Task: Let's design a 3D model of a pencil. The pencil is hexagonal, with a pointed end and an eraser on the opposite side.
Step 93:
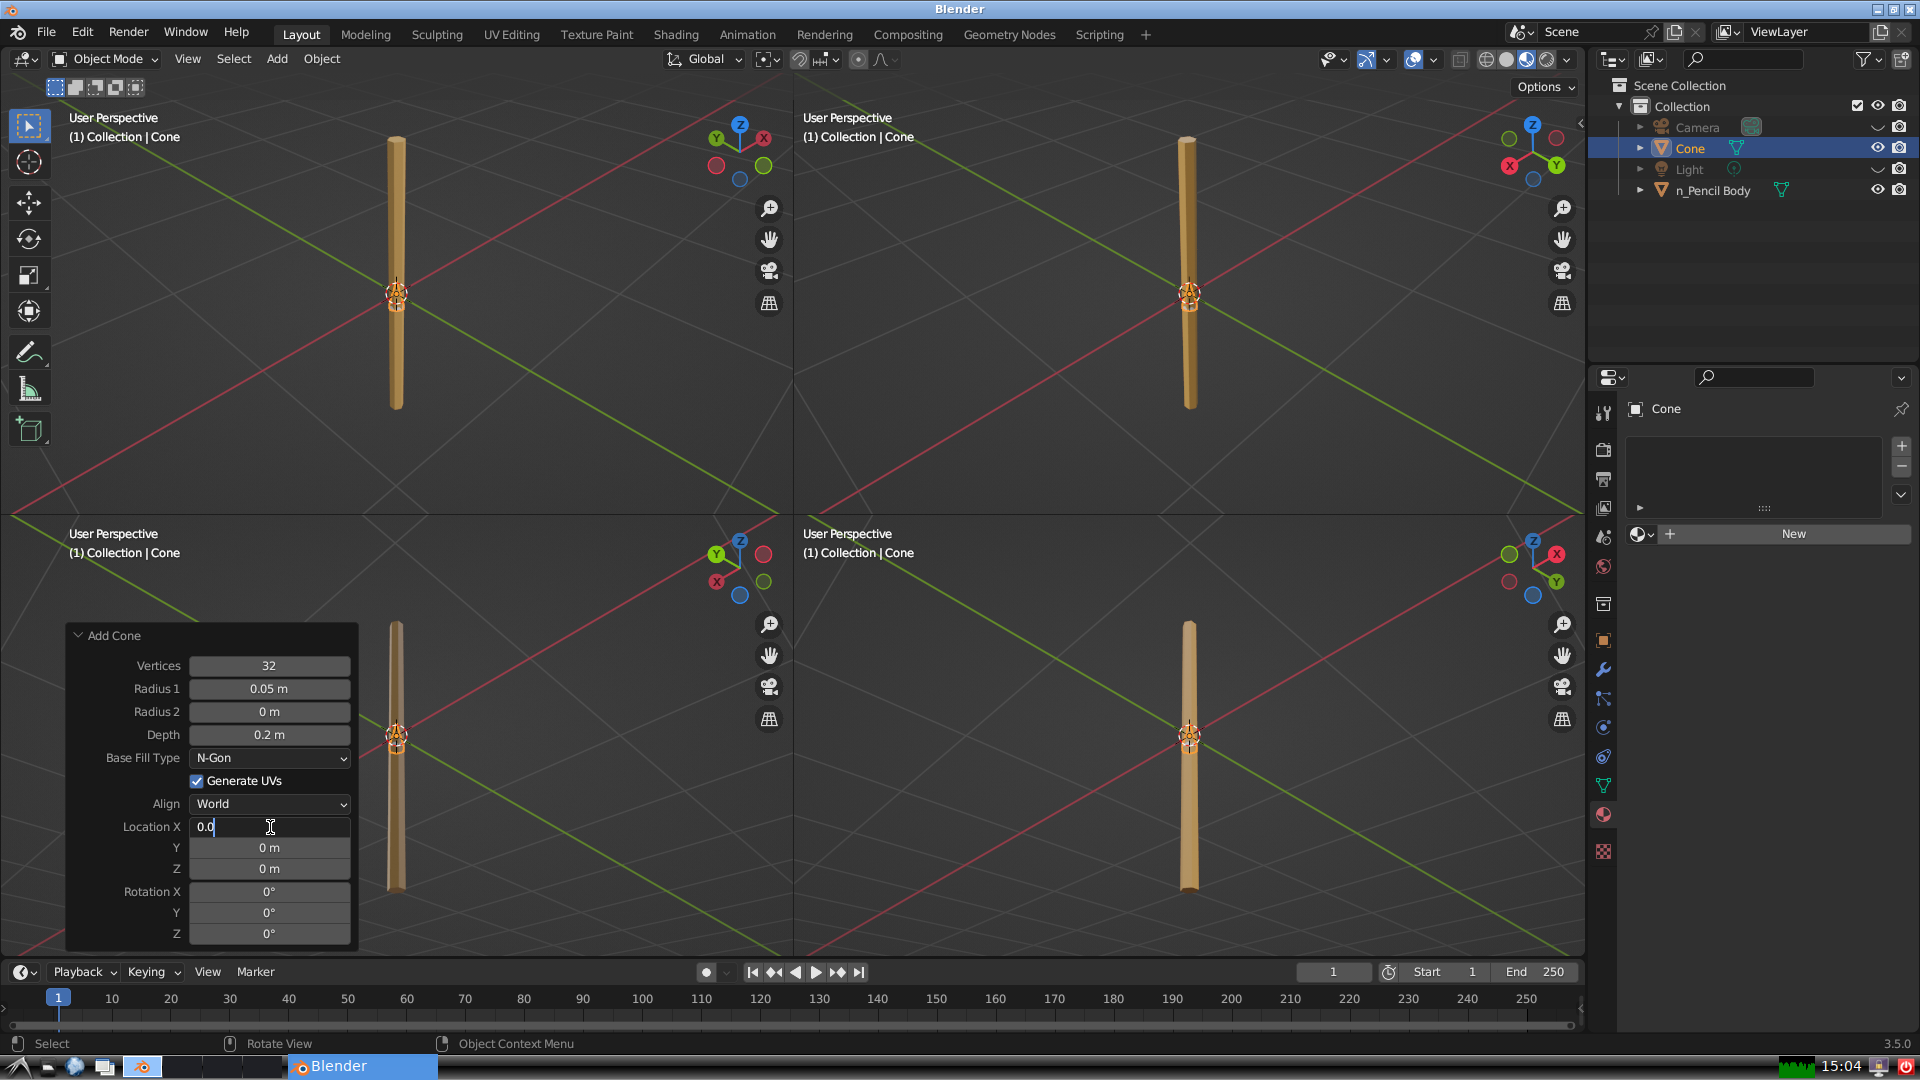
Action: {"key_press": ['Return']}